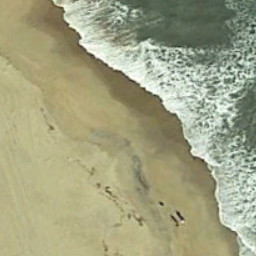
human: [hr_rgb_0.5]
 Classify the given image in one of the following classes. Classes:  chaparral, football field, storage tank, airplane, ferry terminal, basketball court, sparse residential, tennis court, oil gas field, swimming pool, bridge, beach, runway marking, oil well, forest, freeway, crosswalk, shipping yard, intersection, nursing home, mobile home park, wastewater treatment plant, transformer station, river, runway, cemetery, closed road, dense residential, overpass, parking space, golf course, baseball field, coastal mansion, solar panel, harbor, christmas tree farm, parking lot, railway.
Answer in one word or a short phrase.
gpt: beach